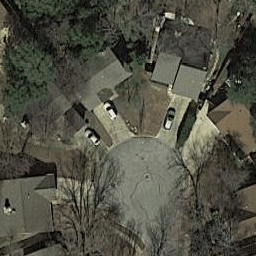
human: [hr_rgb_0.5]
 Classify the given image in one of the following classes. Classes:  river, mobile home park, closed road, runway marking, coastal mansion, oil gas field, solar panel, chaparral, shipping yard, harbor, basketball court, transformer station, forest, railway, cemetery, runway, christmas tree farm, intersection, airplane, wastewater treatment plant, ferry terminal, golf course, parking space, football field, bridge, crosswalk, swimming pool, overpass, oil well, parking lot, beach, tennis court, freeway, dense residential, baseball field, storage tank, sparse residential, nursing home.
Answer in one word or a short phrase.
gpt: closed road